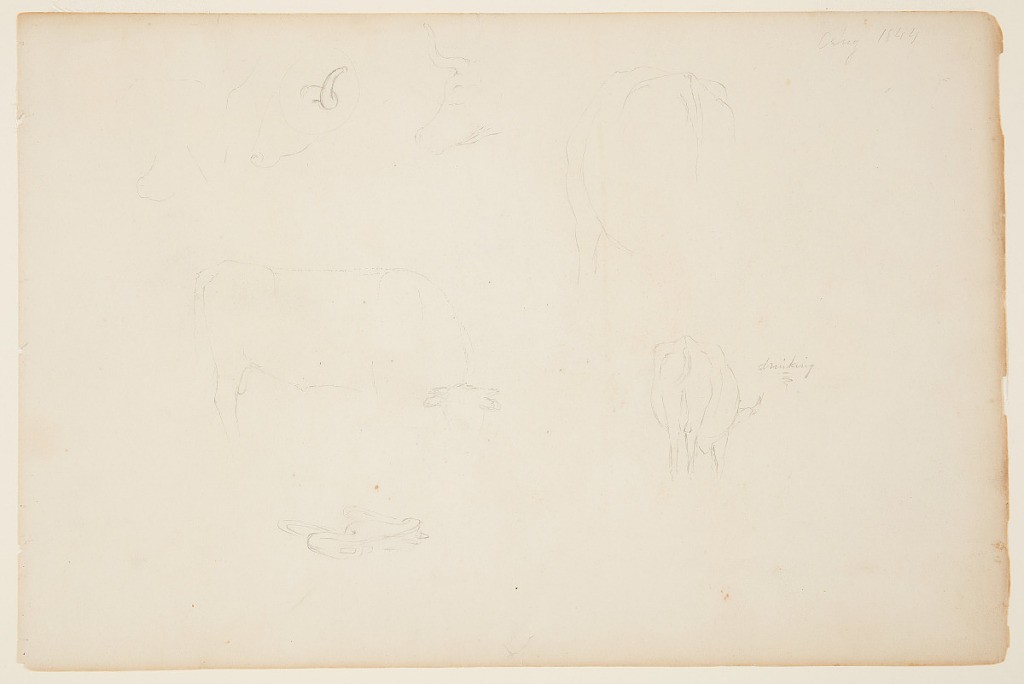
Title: Bull Drinking and a Yoke, Catskill, New York
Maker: Frederic Edwin Church, American, 1826–1900
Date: August 1844
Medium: Graphite on off-white wove paper
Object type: Drawing
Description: Sketches showing views of bulls drinking water and a yoke in Catskill, New York. At center left, a cow is sketched in right profile as it lowers its head. Another, at right, is showed entirely from the rear. At upper center, the rear of a cow is sketched beside two views of a bull's head in left profile. At lower center, a yoke lies on the ground.